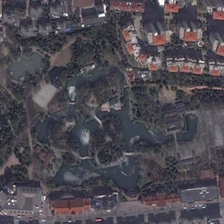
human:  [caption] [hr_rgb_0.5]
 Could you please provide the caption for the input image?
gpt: many green trees and several ponds are in a park near many buildings .

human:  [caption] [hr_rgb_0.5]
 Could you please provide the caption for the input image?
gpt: many green trees and several ponds are in a park near many buildings .

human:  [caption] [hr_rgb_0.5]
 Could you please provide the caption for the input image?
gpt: many green trees and several ponds are in a park near many buildings .

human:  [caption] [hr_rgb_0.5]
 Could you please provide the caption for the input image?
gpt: many green trees and several ponds are in a park near many buildings .

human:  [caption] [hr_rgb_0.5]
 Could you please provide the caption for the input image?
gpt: many green trees and several ponds are in a park near many buildings .